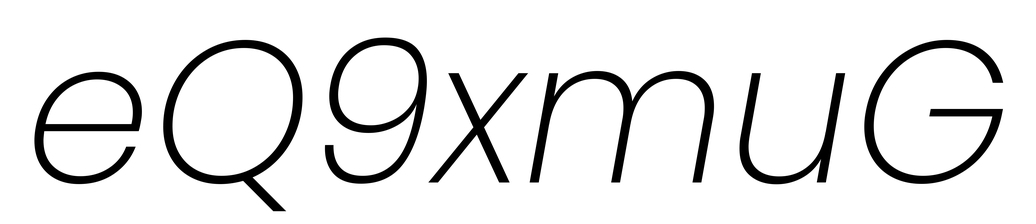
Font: Poppins-ExtraLightItalic